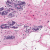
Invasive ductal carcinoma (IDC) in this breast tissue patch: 0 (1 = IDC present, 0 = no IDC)